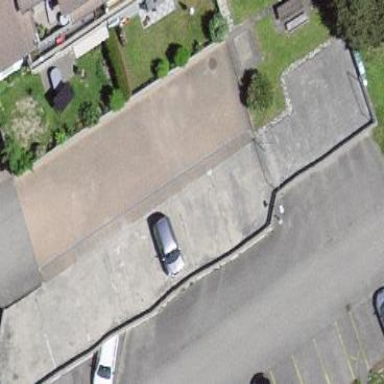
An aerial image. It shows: Group of garages.